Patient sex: M
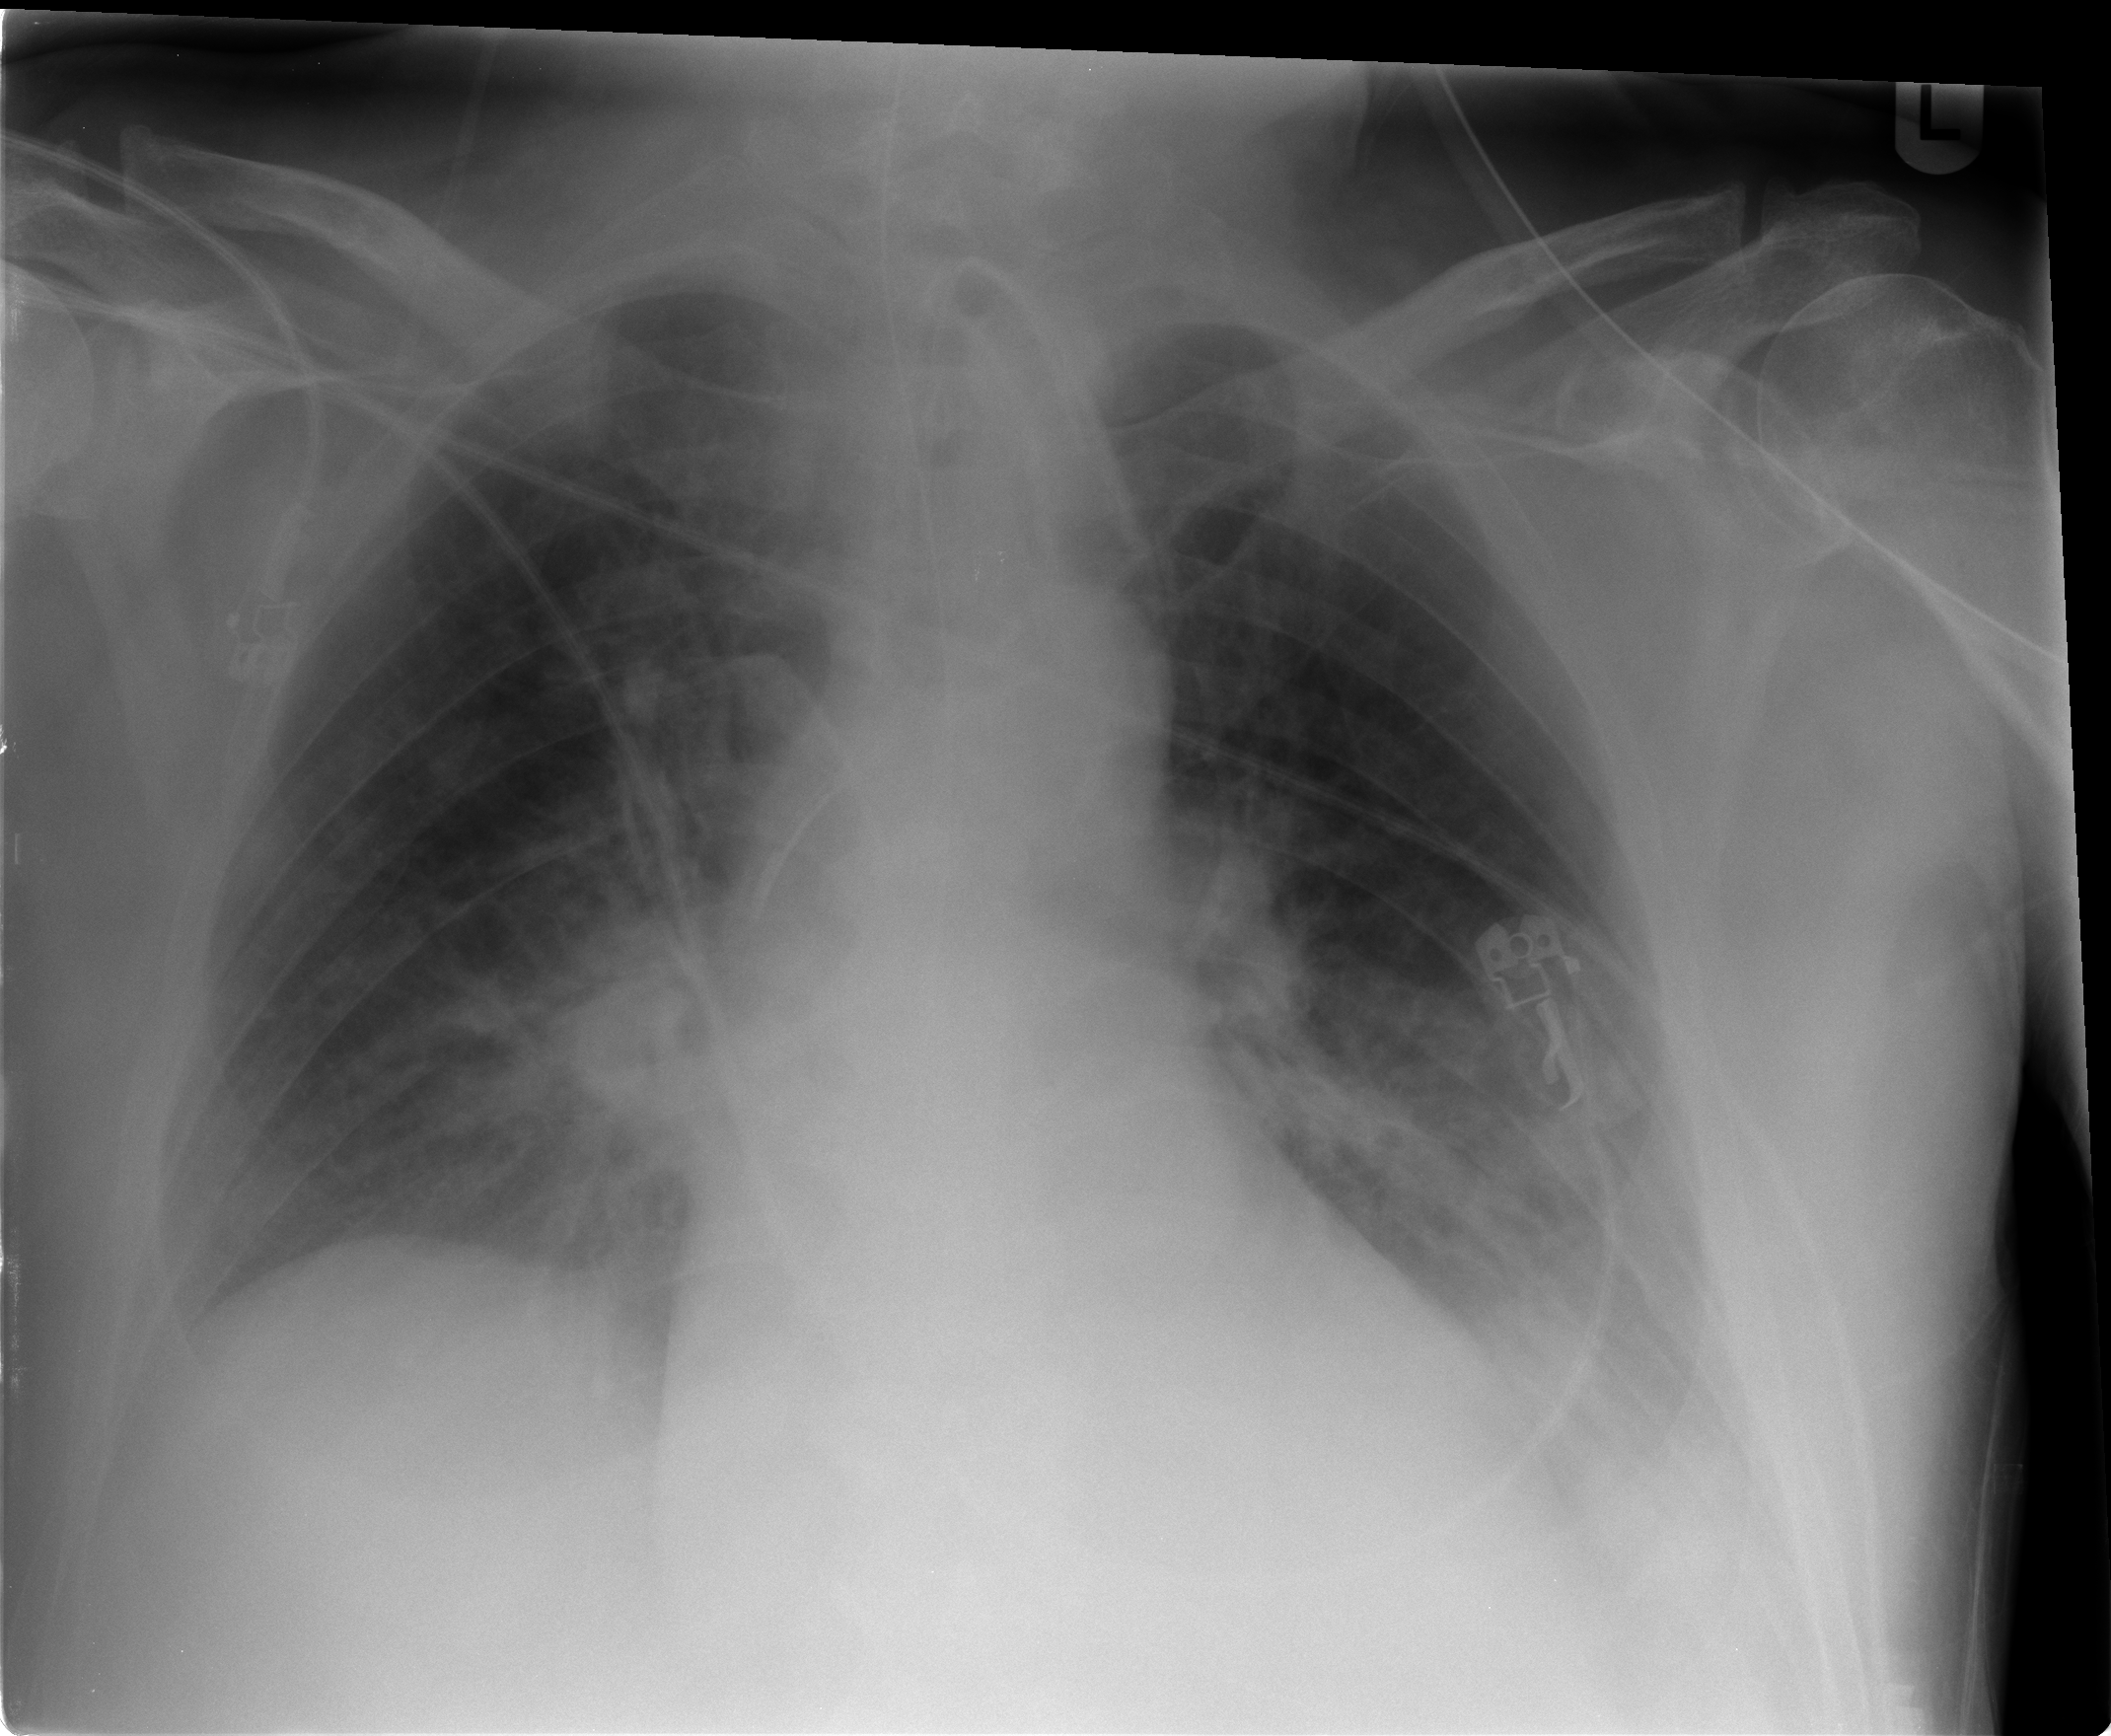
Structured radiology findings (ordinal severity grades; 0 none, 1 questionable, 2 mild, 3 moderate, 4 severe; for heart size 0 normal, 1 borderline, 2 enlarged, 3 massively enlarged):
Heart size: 2
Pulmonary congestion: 2
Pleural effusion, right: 2
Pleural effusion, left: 2
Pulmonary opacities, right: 2
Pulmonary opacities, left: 2
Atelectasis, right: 2
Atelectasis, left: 2